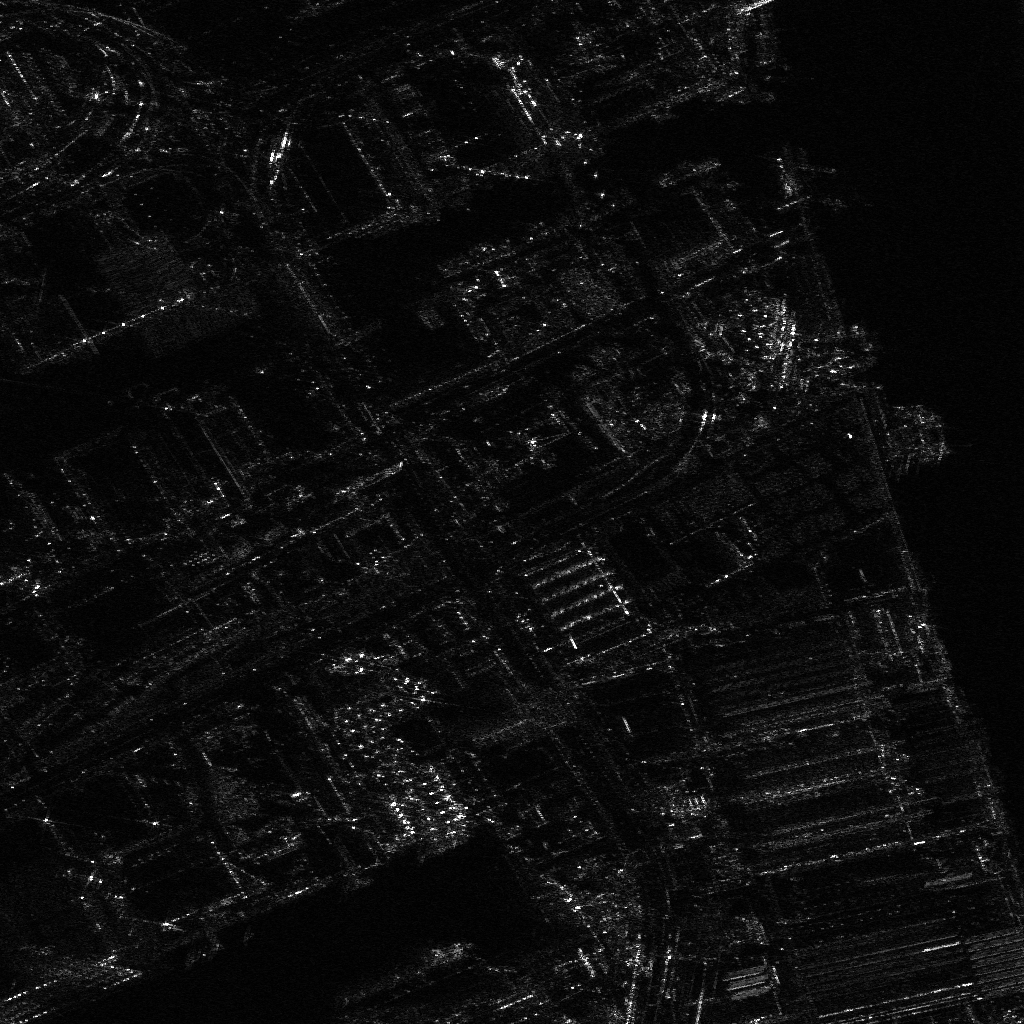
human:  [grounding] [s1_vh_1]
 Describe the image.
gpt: In the satellite image, there is  <ref>1 medium container </ref> <box>[[42, 90, 43, 95, 63]]</box> located at bottom,  <ref>1 large container </ref> <box>[[87, 40, 93, 44, 77]]</box> located at right,  <ref>1 medium container </ref> <box>[[82, 32, 86, 34, 64]]</box> located at right,  <ref>1 medium container </ref> <box>[[77, 15, 81, 16, 13]]</box> located at top right,  <ref>1 medium container </ref> <box>[[66, 13, 67, 19, 64]]</box> located at top.